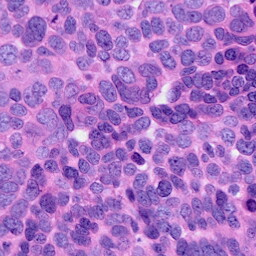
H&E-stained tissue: Ovarian